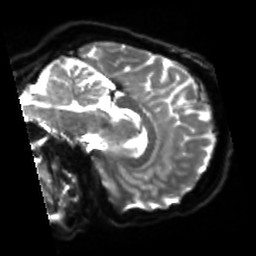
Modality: sbref
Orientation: sagittal
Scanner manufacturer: siemens
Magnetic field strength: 3 T
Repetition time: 4 s
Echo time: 0.0594 s